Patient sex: M
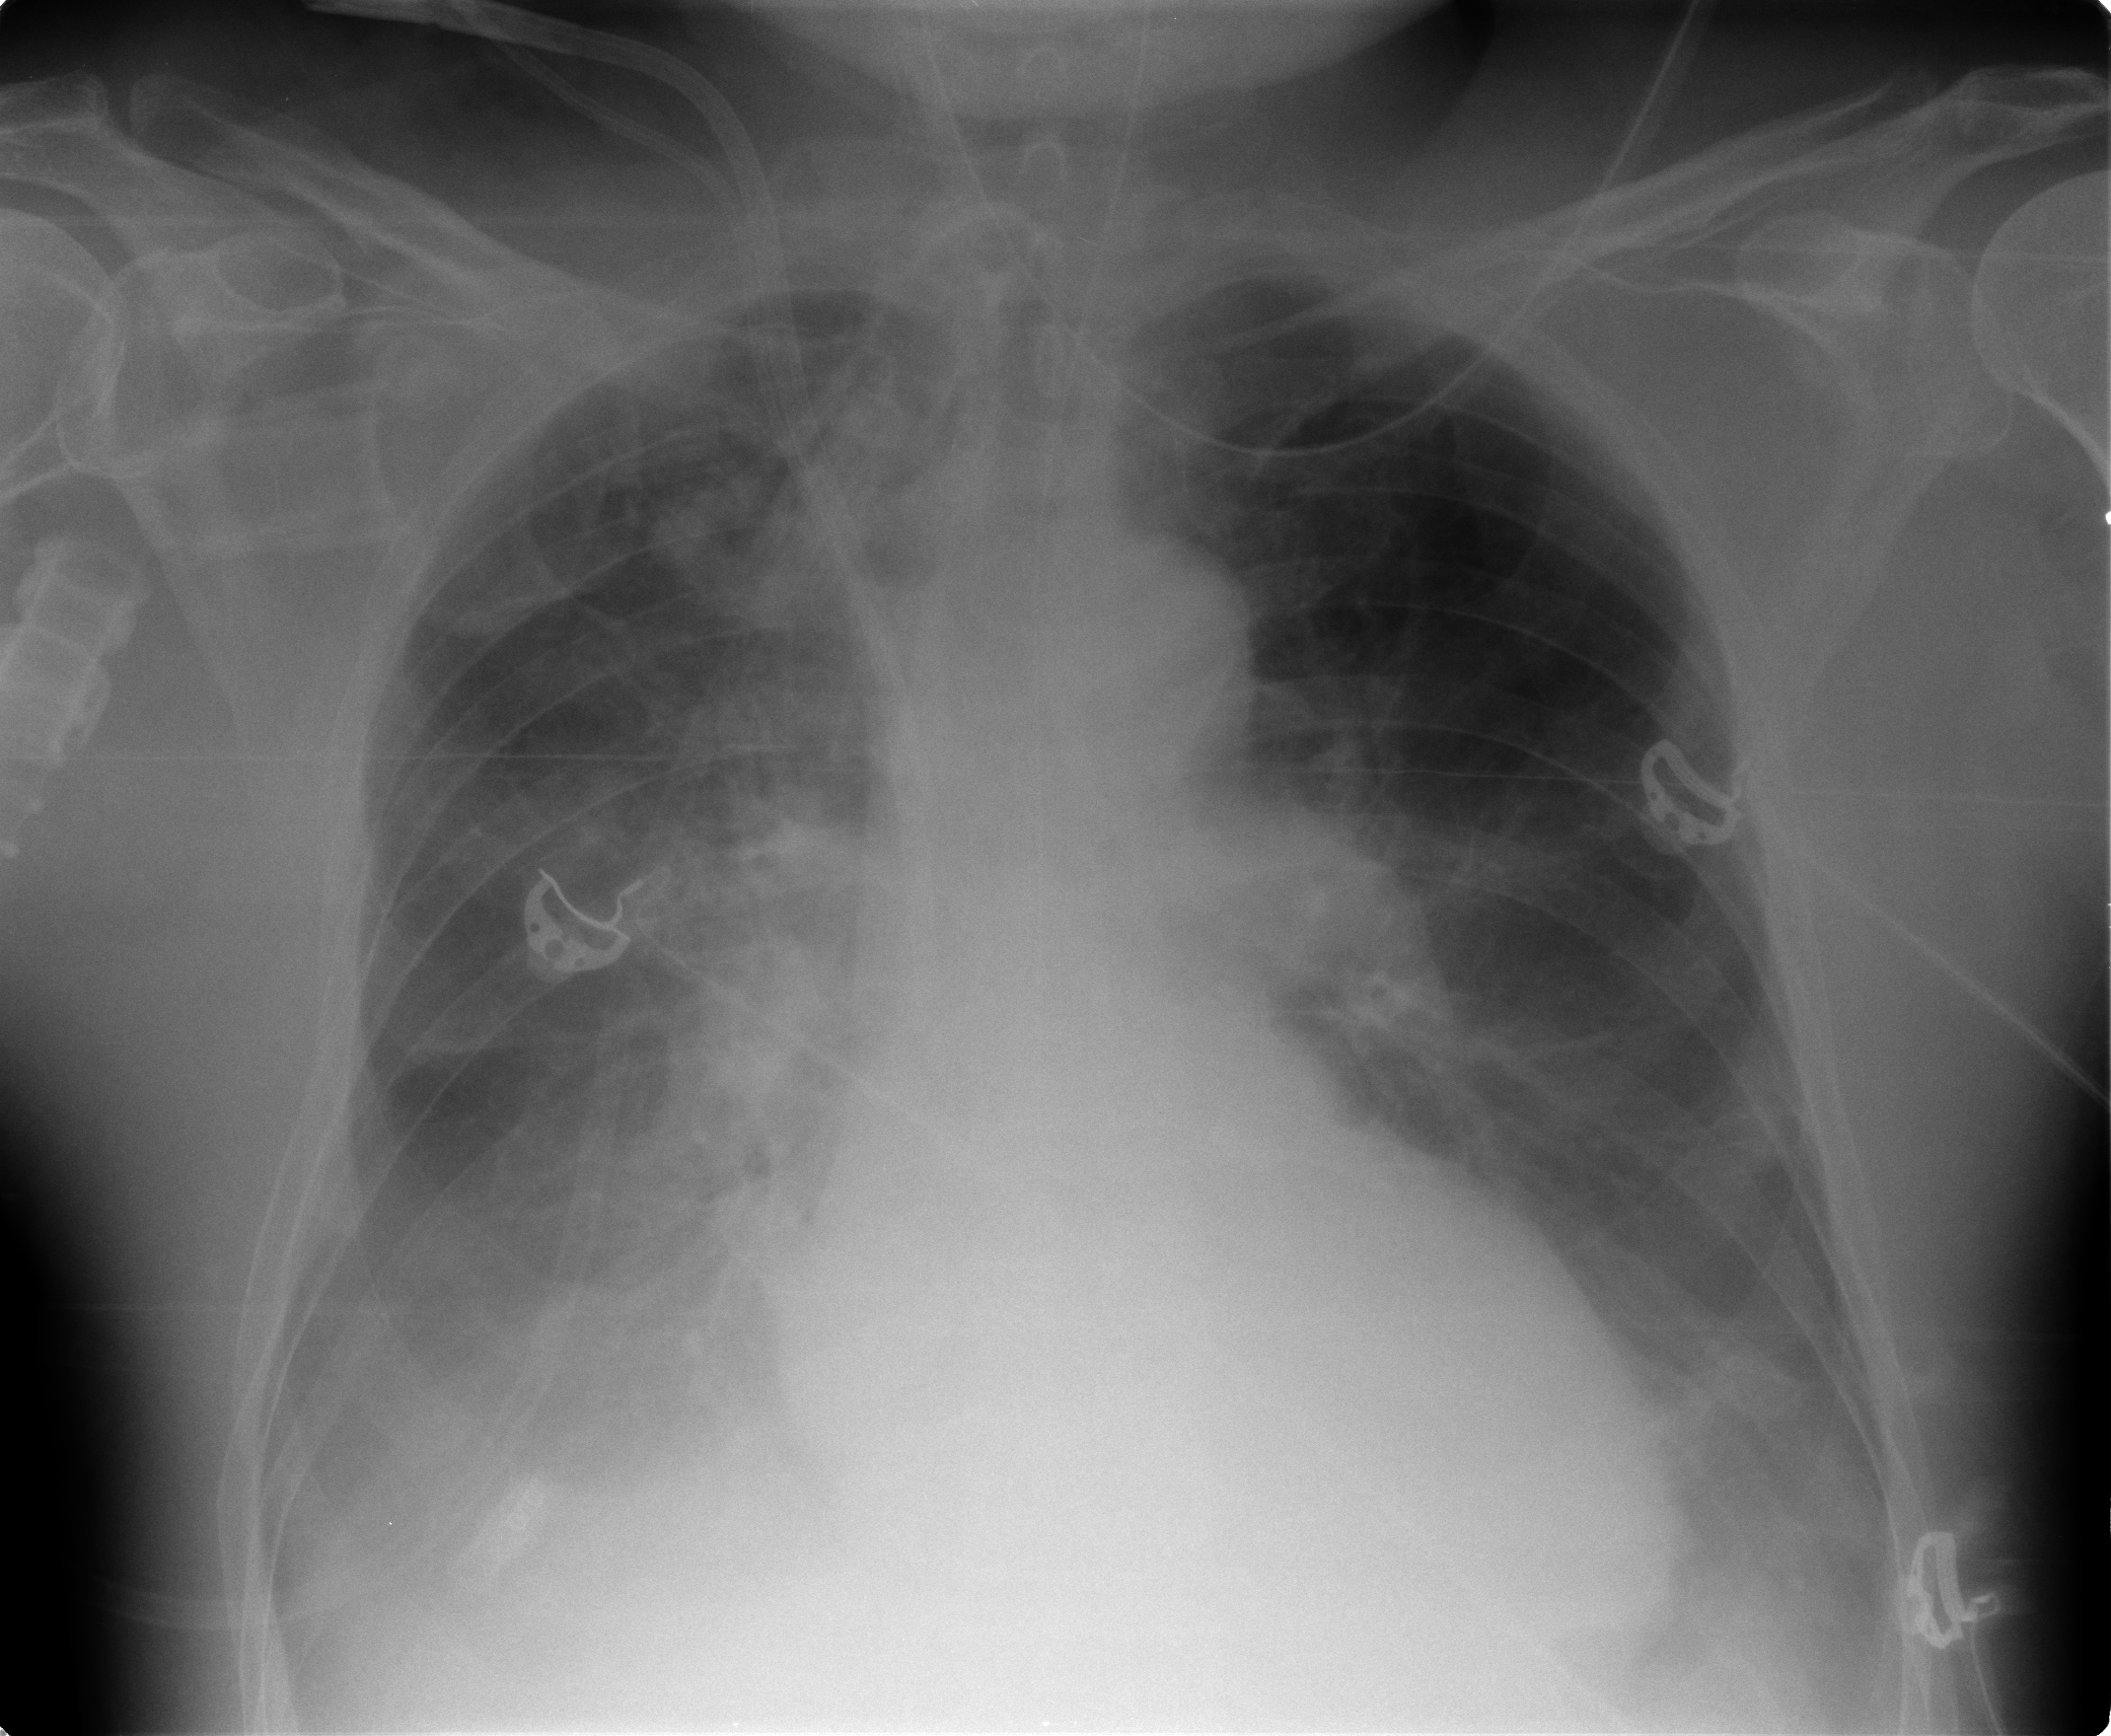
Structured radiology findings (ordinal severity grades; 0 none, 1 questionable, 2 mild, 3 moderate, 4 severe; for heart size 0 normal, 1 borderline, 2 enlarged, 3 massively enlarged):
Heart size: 0
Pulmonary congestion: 2
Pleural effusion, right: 2
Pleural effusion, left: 2
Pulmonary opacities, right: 2
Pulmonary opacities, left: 0
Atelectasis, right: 2
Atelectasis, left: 2